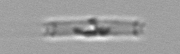
Label: Cerataulina_pelagica